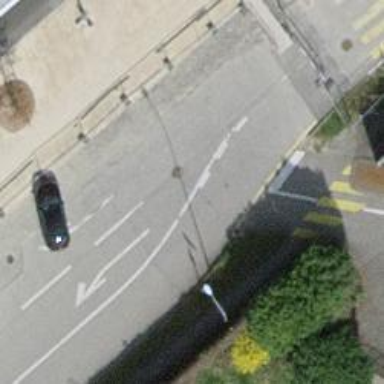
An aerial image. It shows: Motorcycle parking area.